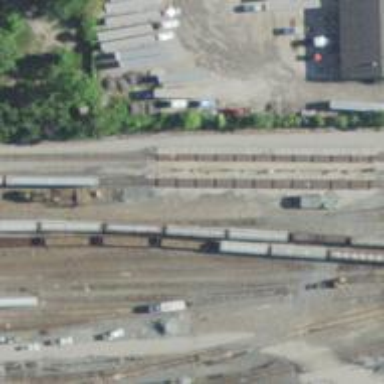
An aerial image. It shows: Railway track.